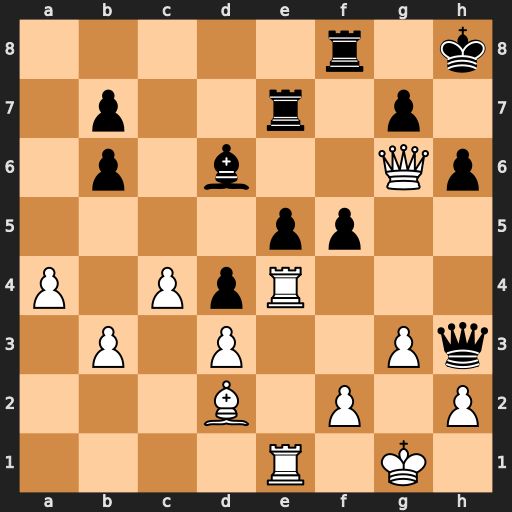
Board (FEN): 5r1k/1p2r1p1/1p1b2Qp/4pp2/P1PpR3/1P1P2Pq/3B1P1P/4R1K1
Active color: w
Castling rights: -
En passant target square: -
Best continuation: Rh4 Qxh4 gxh4